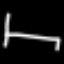
Label: bed